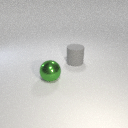
large gray rubber cylinder behind large green metal sphere